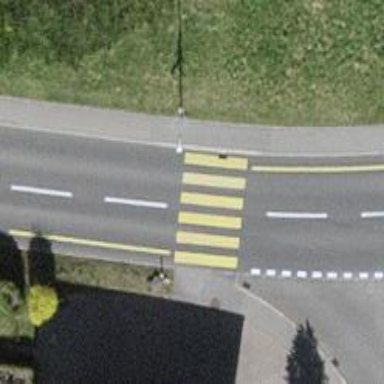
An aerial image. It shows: Uncontrolled zebra crossing with notable zebra markings.